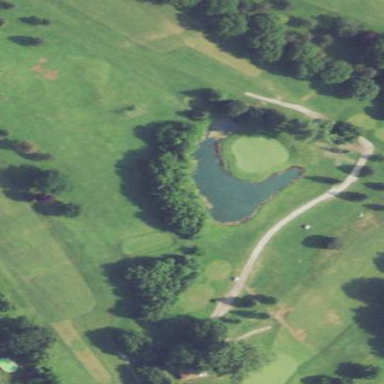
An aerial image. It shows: Picturesque scene of golf course with lateral water hazard.